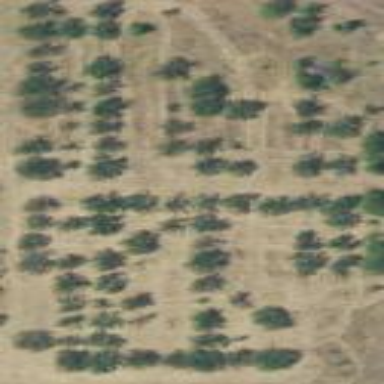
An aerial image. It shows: Orchard.